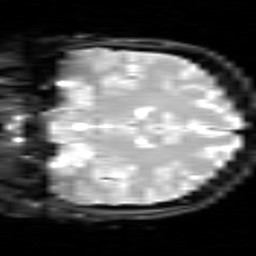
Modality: inplaneT2
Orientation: coronal
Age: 22
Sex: female